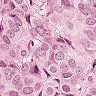
Metastatic tissue present: yes